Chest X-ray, PA view. Patient: 47 years old, sex M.
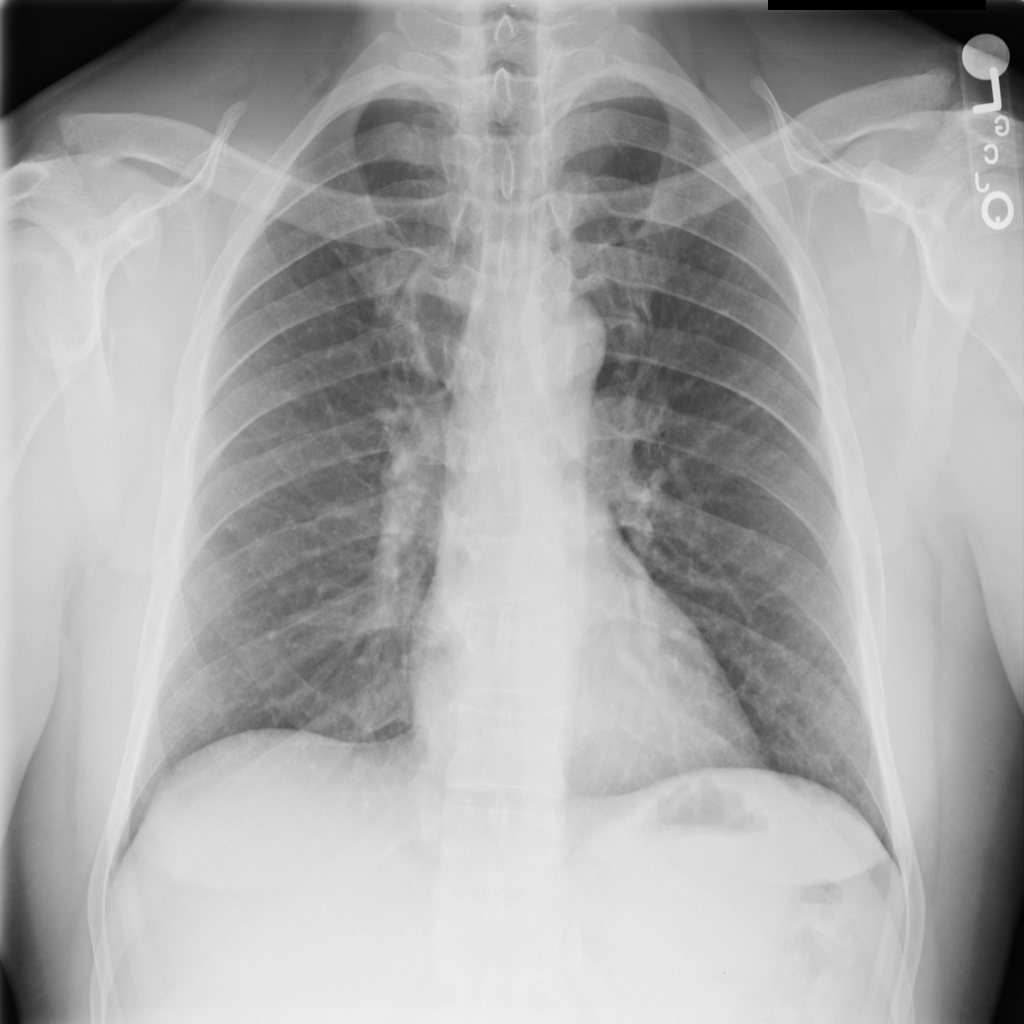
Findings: No Finding